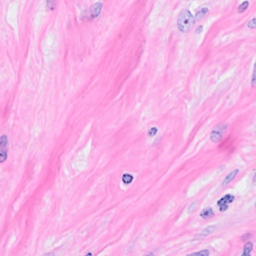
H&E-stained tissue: Breast